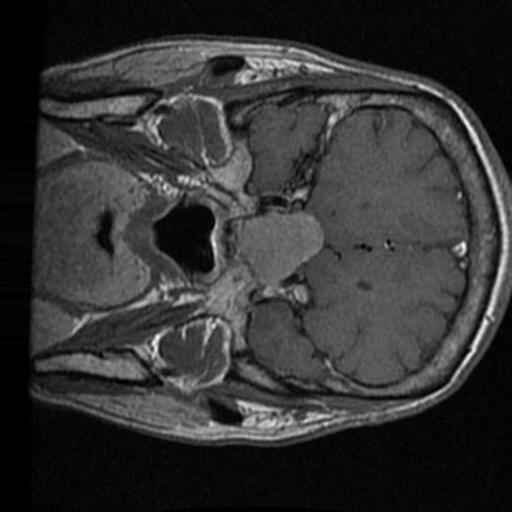
Label: brain_tumor